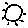
Label: sun